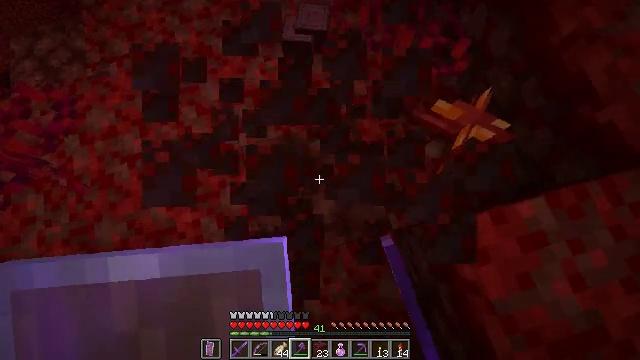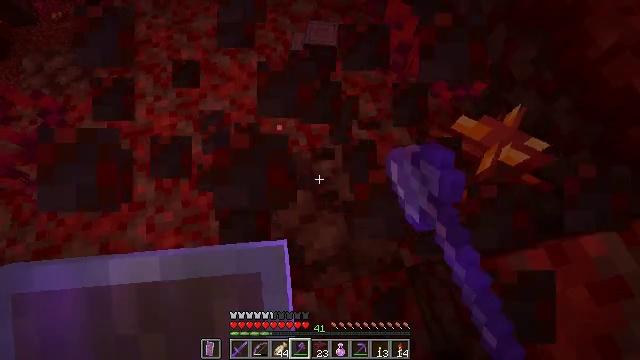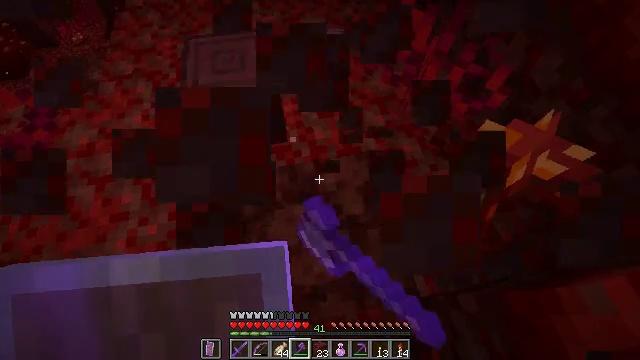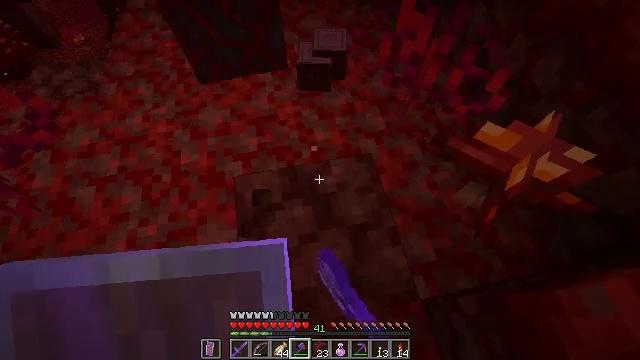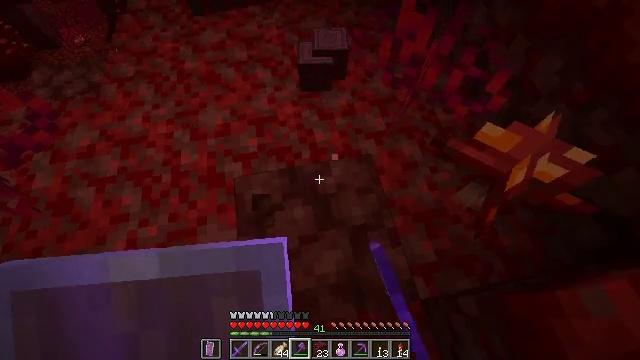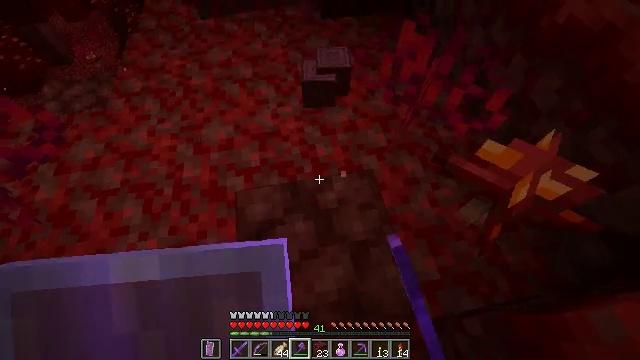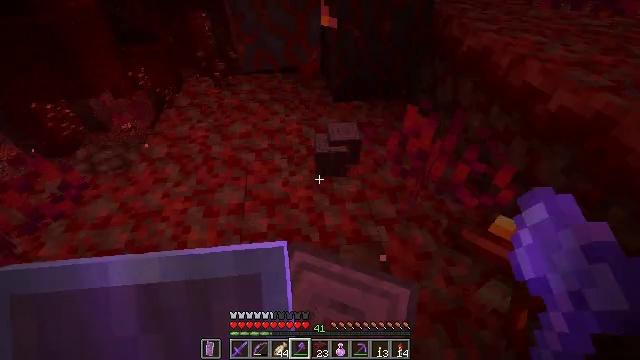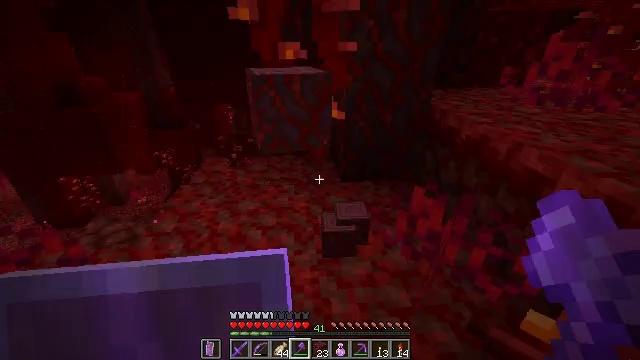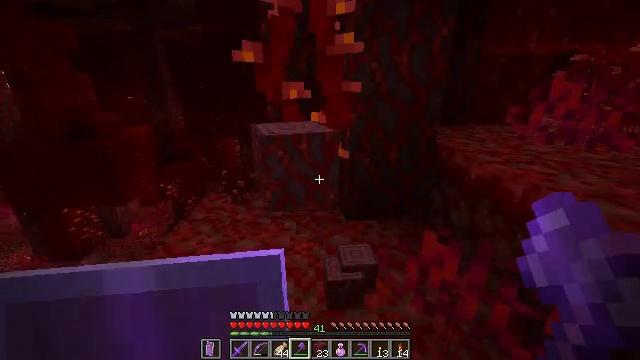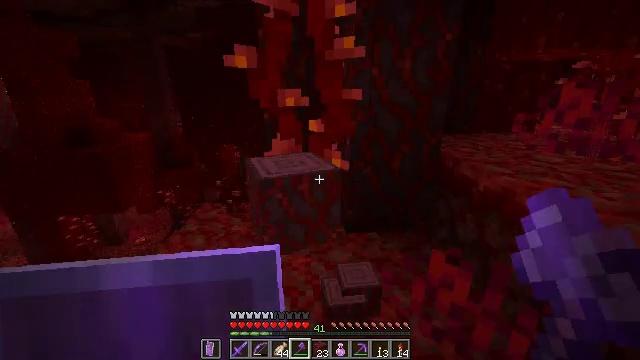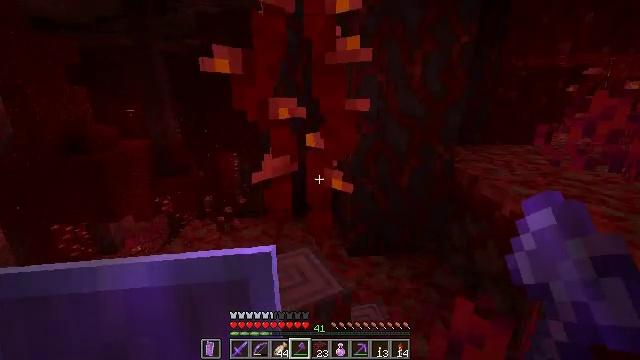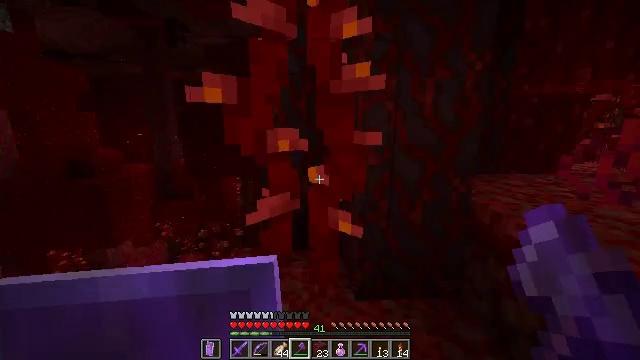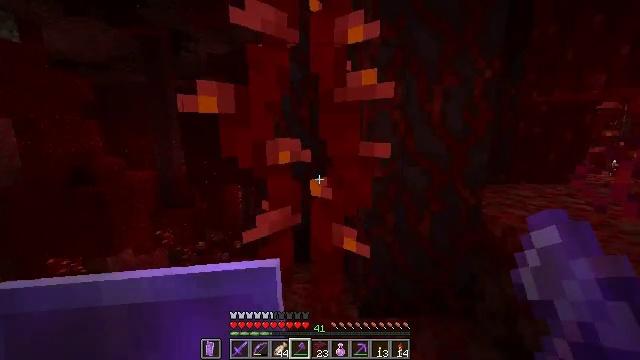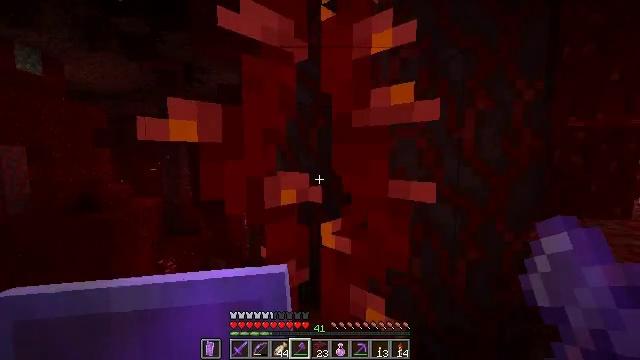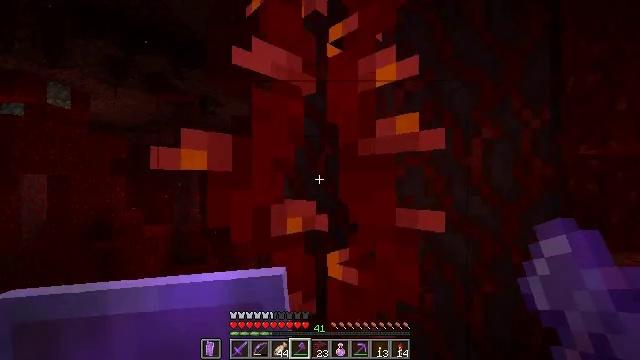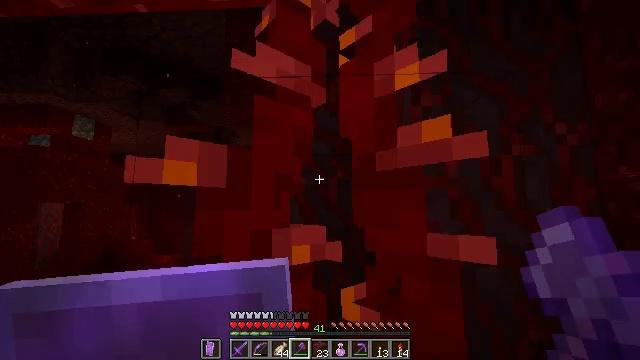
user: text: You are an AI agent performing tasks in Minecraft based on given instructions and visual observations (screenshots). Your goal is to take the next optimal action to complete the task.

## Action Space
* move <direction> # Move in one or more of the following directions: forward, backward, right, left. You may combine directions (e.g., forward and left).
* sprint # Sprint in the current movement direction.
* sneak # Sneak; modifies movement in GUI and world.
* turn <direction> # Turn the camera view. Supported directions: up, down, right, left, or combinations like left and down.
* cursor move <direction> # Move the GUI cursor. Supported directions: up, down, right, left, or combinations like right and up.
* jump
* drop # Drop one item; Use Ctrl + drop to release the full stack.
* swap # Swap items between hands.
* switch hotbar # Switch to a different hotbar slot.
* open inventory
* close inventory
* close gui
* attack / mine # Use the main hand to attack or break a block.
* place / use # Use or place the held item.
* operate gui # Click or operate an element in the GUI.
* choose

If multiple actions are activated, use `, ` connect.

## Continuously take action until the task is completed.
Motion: motion action
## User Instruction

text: Break the crimson stem to collect it.
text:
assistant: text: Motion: turn left and up
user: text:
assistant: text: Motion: turn left and up
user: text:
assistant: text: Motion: no_op
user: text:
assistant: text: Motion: no_op
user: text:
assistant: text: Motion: turn up
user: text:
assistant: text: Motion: turn left and up
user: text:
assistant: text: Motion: move forward, turn left and up
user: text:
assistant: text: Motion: move forward, turn left and up
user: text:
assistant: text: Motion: move forward, turn up
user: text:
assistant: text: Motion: move forward, turn up
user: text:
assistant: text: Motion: move forward, turn up
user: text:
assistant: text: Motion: move forward, turn up
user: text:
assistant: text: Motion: move forward, turn left and up
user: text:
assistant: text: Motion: turn left and up
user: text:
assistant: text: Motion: turn left and up
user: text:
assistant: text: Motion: turn up
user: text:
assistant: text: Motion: no_op
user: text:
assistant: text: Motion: no_op
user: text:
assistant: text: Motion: no_op
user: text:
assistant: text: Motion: no_op
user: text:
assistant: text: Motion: no_op
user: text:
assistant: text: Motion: no_op
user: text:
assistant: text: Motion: no_op
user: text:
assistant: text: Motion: no_op
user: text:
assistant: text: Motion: no_op
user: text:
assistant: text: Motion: move right, turn right and down
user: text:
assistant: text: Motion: move right, turn right and down
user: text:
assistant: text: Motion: move right, turn down
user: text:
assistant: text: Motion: move right
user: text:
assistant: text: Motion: move right